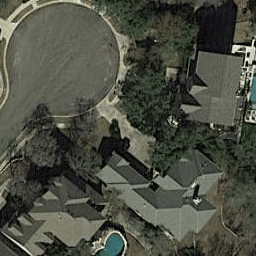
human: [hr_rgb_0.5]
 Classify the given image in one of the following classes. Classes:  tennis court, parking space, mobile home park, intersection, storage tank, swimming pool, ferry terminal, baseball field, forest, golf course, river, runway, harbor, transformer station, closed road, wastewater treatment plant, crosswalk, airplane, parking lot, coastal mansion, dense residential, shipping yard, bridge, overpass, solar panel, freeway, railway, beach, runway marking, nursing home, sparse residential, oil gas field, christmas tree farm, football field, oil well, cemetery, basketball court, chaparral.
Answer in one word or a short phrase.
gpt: closed road